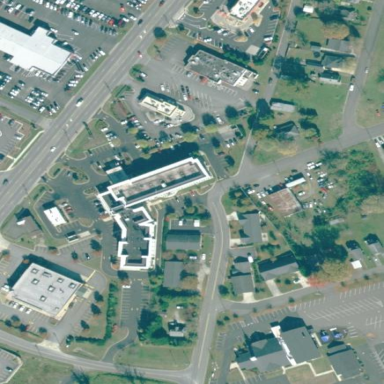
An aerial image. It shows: Hotel building.